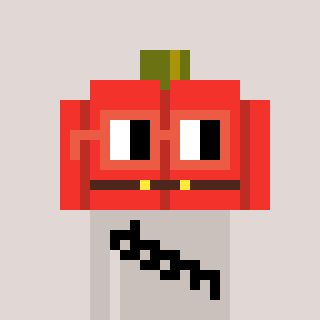
a pixel art character with square orange glasses, a pumpkin-shaped head and a foggrey-colored body on a warm background